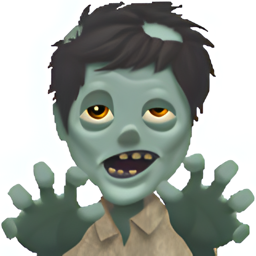
Name: zombie
Emoji: 🧟
Group: People & Body
Sub-group: person-fantasy